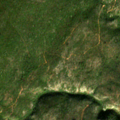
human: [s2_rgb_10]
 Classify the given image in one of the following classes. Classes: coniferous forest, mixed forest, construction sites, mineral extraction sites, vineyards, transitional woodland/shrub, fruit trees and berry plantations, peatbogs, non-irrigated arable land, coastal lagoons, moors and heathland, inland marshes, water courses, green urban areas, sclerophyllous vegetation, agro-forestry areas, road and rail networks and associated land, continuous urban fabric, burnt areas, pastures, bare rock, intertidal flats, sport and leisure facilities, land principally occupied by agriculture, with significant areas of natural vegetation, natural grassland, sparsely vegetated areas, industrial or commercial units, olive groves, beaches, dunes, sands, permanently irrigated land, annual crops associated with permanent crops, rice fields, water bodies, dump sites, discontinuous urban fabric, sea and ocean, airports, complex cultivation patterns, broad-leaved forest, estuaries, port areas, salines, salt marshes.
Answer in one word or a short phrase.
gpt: sclerophyllous vegetation